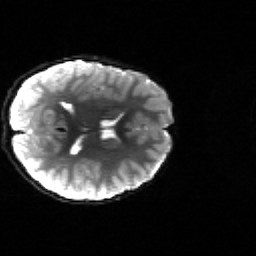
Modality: sbref
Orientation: axial
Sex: male
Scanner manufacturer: siemens
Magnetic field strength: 3 T
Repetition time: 5 s
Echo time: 0.071 s